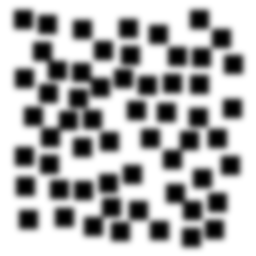
Squares: 58
Triangles: 0
Stars: 0
Total shapes: 58